Question: I would like to highlight a QFrame, if one of it's child widgets has focus (so the users know where to look for the cursor ;-)

using something along
'''
ui->frame->setFocusPolicy(Qt::StrongFocus);
ui->frame->setStyleSheet("QFrame:focus {background-color: #FFFFCC;}");
'''
highlights the QFrame when I click on it, but it loses its focus once one of its child widgets is selected.
Possible approaches:
- I could 'connect()' 'QApplication::focusChanged(old,now)' and check each new object if it is a child of my QFrame, but this gets messy.- I could also subclass each child widget and reimplement 'focusInEvent()'/'focusOutEvent()' and react on that, but with a lot of different widgets, this is also a lot of work.
Is there a more elegant solution?
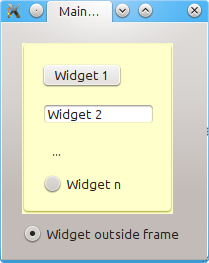
Answer: Well, you can extend 'QFrame' to make it listen on focus change of its children widgets.
Or you can also install an event filter on children widgets to catch 'QFocusEvent'.
Here is an example:
'''
#ifndef MYFRAME_H
#define MYFRAME_H
#include <QFrame>
class MyFrame : public QFrame
{
Q_OBJECT
public:
explicit MyFrame(QWidget* parent = 0, Qt::WindowFlags f = 0);
void hookChildrenWidgetsFocus();
protected:
bool eventFilter(QObject *object, QEvent *event);
private:
QString m_originalStyleSheet;
};
#endif // MYFRAME_H
'''
'''
#include <QEvent>
#include "MyFrame.h"
MyFrame::MyFrame(QWidget *parent, Qt::WindowFlags f)
: QFrame(parent, f)
{
m_originalStyleSheet = styleSheet();
}
void MyFrame::hookChildrenWidgetsFocus()
{
foreach (QObject *child, children()) {
if (child->isWidgetType()) {
child->installEventFilter(this);
}
}
}
bool MyFrame::eventFilter(QObject *object, QEvent *event)
{
if (event->type() == QEvent::FocusIn) {
setStyleSheet("background-color: #FFFFCC;");
} else if (event->type() == QEvent::FocusOut) {
setStyleSheet(m_originalStyleSheet);
}
return QObject::eventFilter(object, event);
}
'''
'''
#include <QHBoxLayout>
#include <QVBoxLayout>
#include <QLineEdit>
#include "MyFrame.h"
#include "mainwindow.h"
MainWindow::MainWindow(QWidget *parent) :
QMainWindow(parent)
{
setWindowTitle(tr("Test"));
MyFrame *frame1 = new MyFrame(this);
frame1->setLayout(new QVBoxLayout());
frame1->layout()->addWidget(new QLineEdit());
frame1->layout()->addWidget(new QLineEdit());
frame1->layout()->addWidget(new QLineEdit());
frame1->hookChildrenWidgetsFocus();
MyFrame *frame2 = new MyFrame(this);
frame2->setLayout(new QVBoxLayout());
frame2->layout()->addWidget(new QLineEdit());
frame2->layout()->addWidget(new QLineEdit());
frame2->layout()->addWidget(new QLineEdit());
frame2->hookChildrenWidgetsFocus();
QHBoxLayout *centralLayout = new QHBoxLayout();
centralLayout->addWidget(frame1);
centralLayout->addWidget(frame2);
QWidget *centralWidget = new QWidget();
centralWidget->setLayout(centralLayout);
setCentralWidget(centralWidget);
}
'''